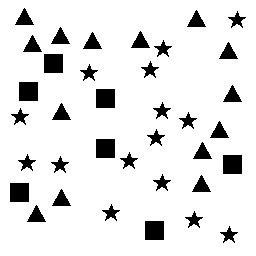
Squares: 7
Triangles: 14
Stars: 15
Total shapes: 36